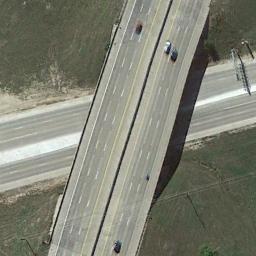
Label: overpass